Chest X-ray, AP view. Patient: 34 years old, sex M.
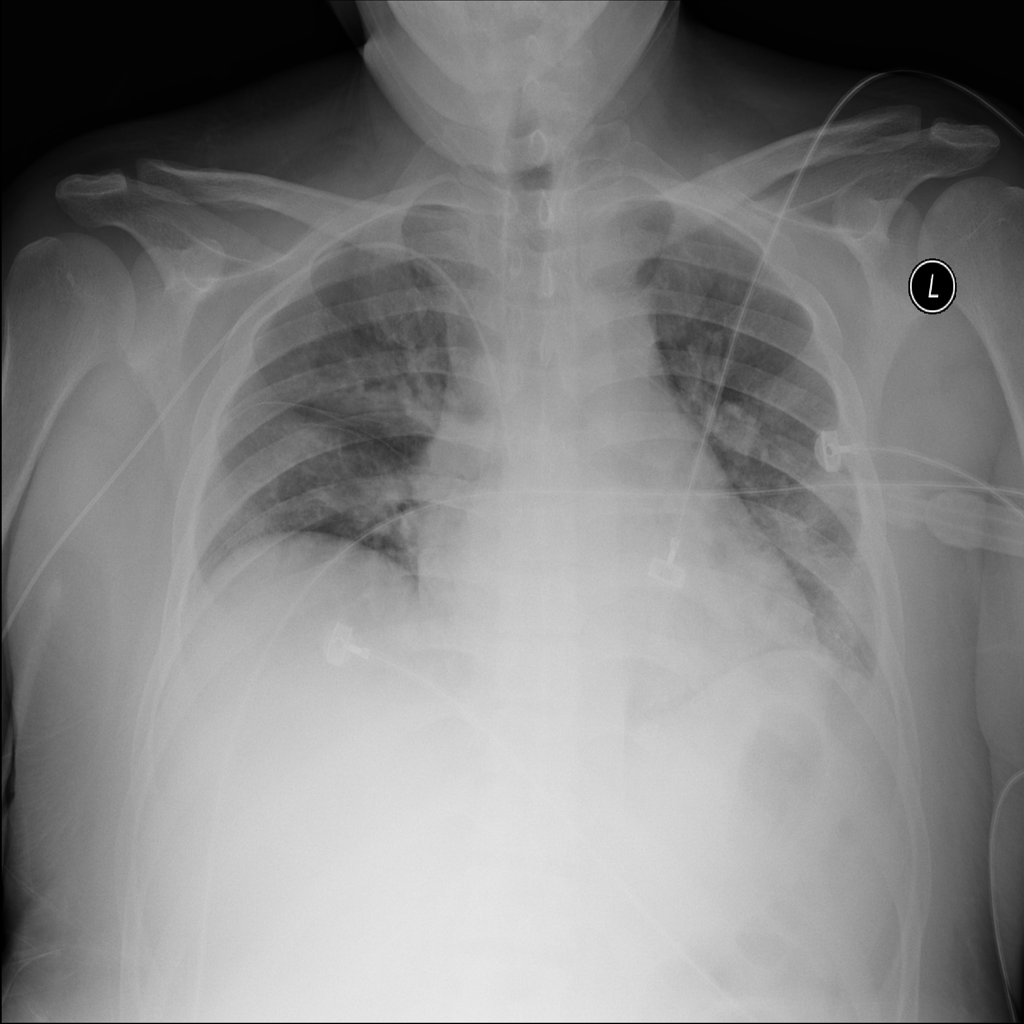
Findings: No Finding